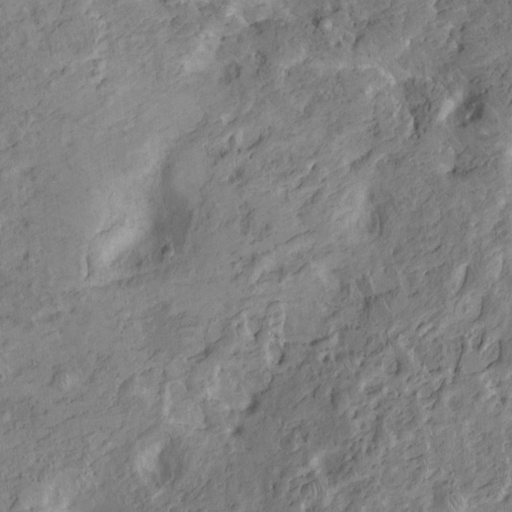
Objects detected: cone, cone